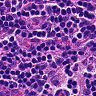
Metastatic tissue present: no